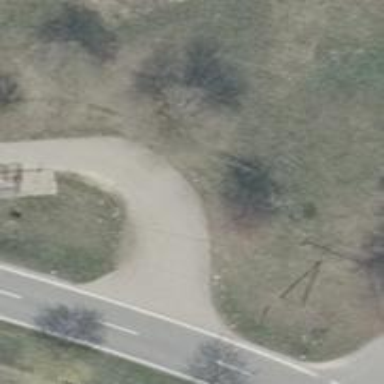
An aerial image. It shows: Service road.